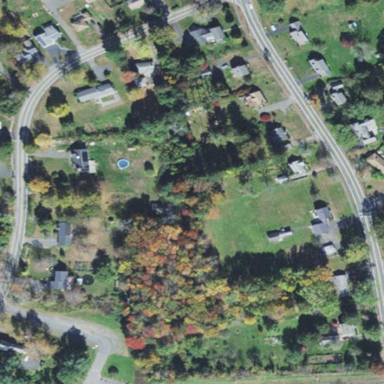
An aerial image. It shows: Residential area in rural setting.